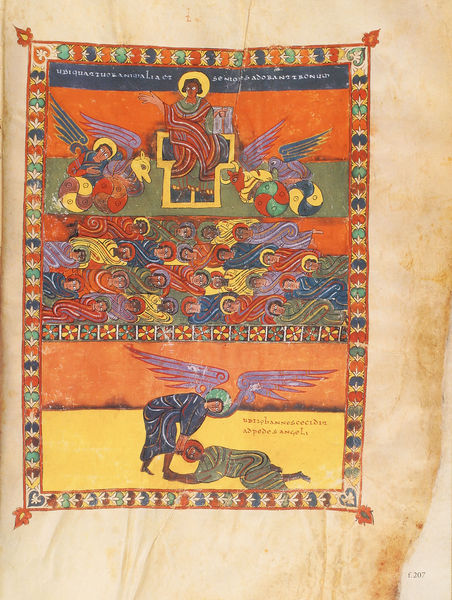
Titel: Beatus-Manuskript
Künstler: Magius
Institution: New York, Pierpont Morgan Library
Schlagwörter: blau, flügel, gott, haut, mann, gelb, grün, menschen, blumen, bunt, männer, orange, rot, tiere, tuch, muster, ornament, teppich, alt, wand, bibel, rahmen, gold, stickerei, stoff, blatt, kreis, räder, engel, schrift, papier, liegen, schlafen, farbe, rand, thron, ornamente, buch, gemalt, kreuz, religion, geld, seite, text, kreise, buchseite, pergament, kaputt, heiligenschein, christus, jesus, leder, mittelalter, heilige, erzengel, sakral, ikone, zonen, markus, heiligenscheine, mittelater, papyrus, buchmalerei, evangelisten, südamerika, irland, leider, psychedelisch, darbig